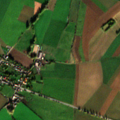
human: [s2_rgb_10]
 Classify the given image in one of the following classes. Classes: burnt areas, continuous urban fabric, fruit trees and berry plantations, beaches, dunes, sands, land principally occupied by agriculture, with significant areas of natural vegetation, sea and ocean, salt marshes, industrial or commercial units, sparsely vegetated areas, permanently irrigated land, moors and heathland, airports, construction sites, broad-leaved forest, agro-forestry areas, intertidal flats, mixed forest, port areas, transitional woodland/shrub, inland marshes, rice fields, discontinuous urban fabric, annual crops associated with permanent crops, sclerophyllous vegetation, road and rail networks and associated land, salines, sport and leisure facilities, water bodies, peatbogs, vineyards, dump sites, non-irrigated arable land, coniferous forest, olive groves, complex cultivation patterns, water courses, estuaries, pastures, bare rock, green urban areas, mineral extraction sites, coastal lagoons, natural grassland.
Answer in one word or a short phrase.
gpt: discontinuous urban fabric, non-irrigated arable land, pastures